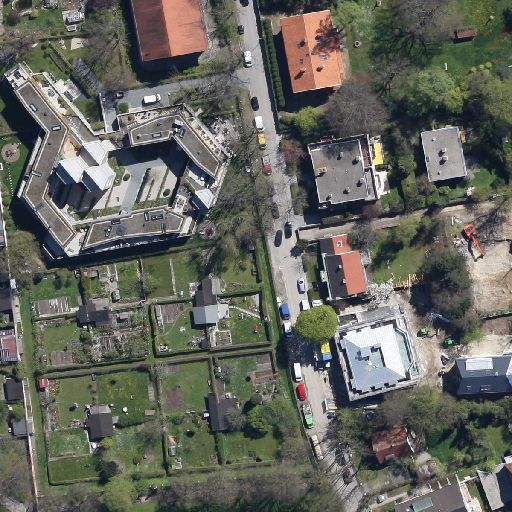
Referring expression: sidewalk along with tree